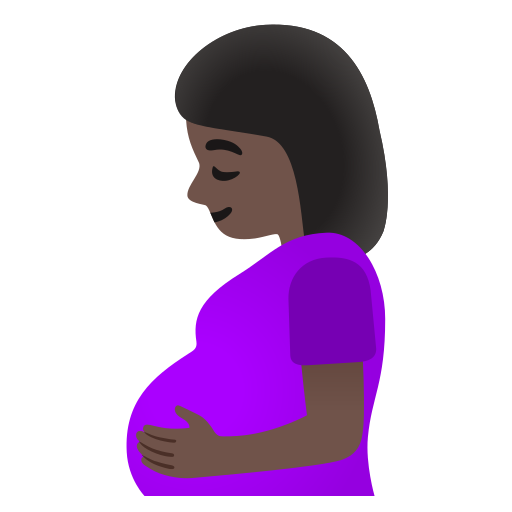
Emoji: 🤰🏿